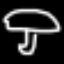
Label: mushroom